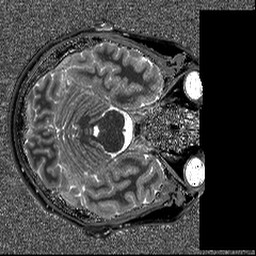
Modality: T1map
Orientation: axial
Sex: male